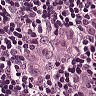
Metastatic tissue present: yes